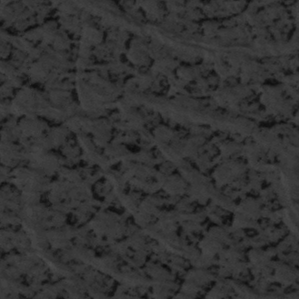
Label: frost